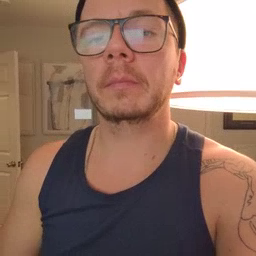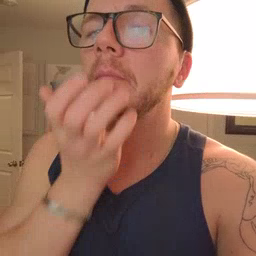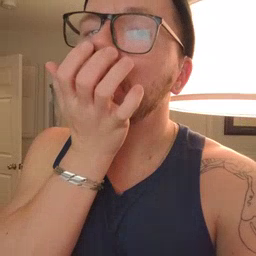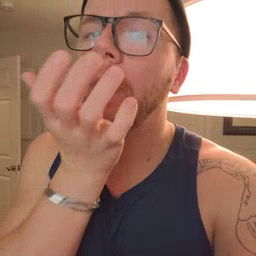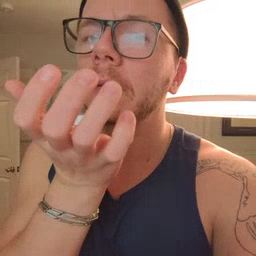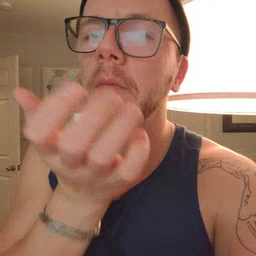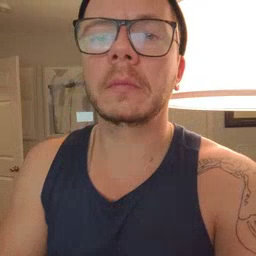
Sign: grass